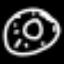
Label: donut